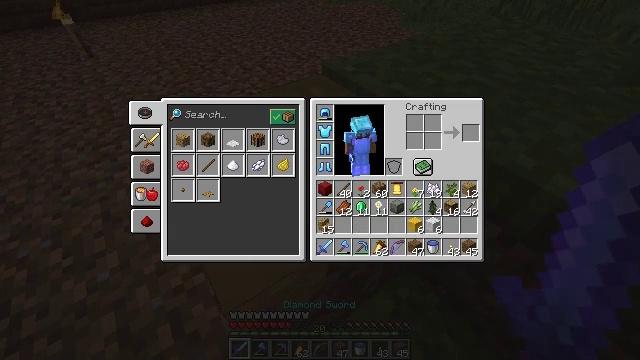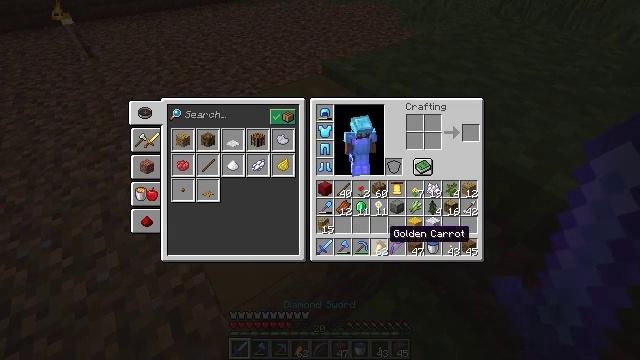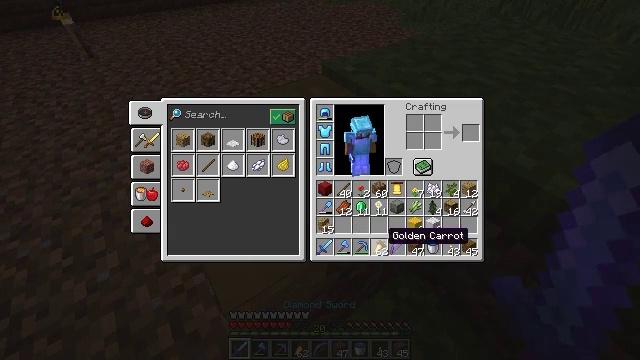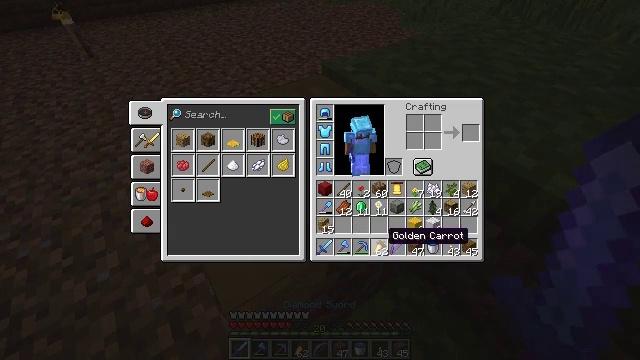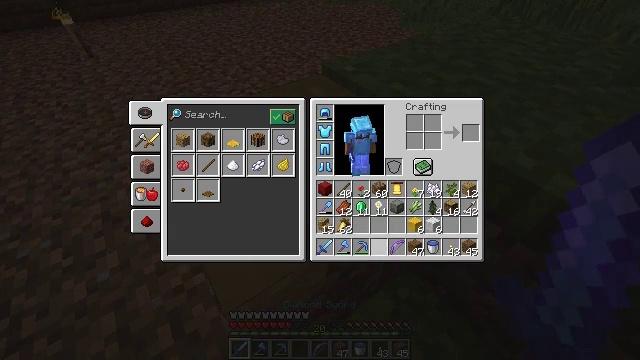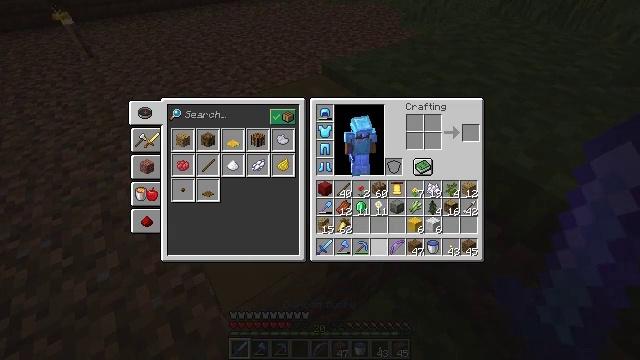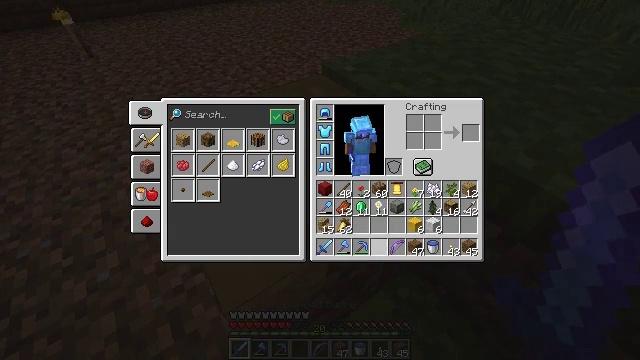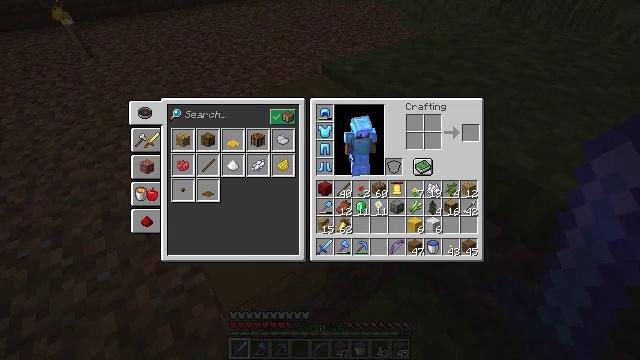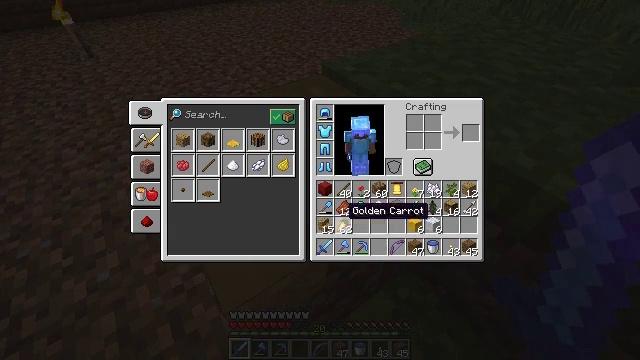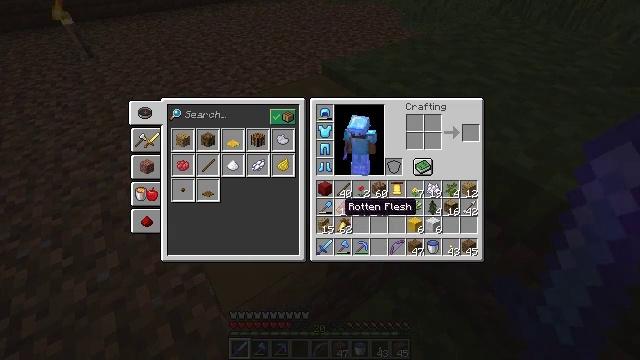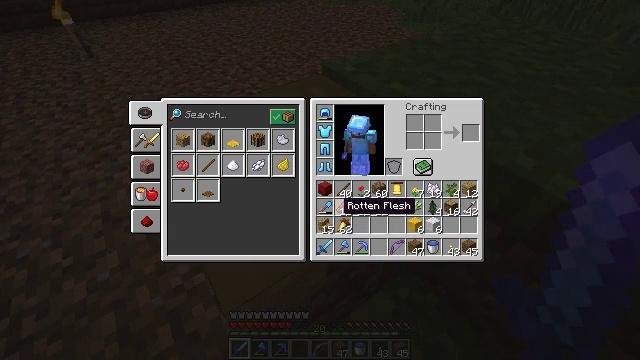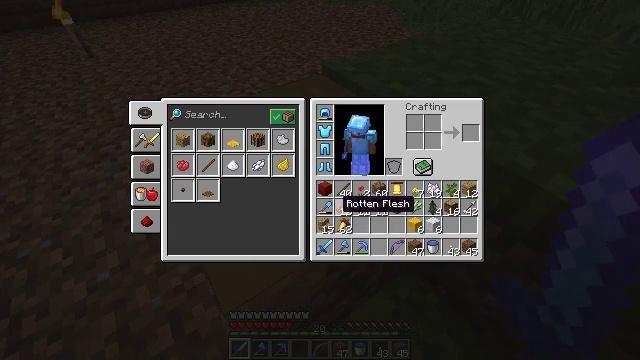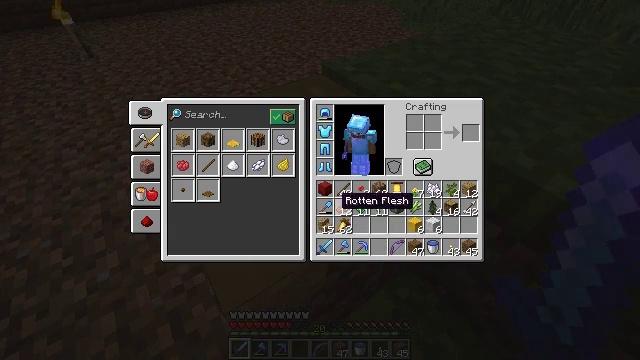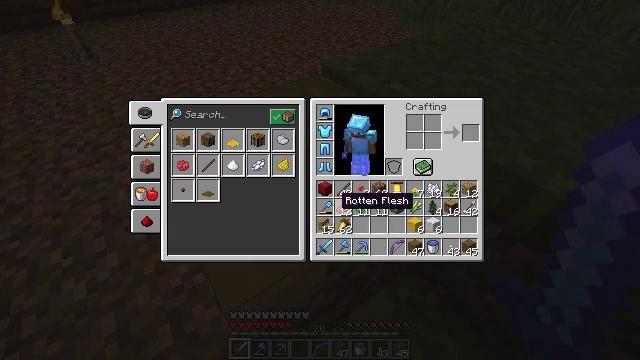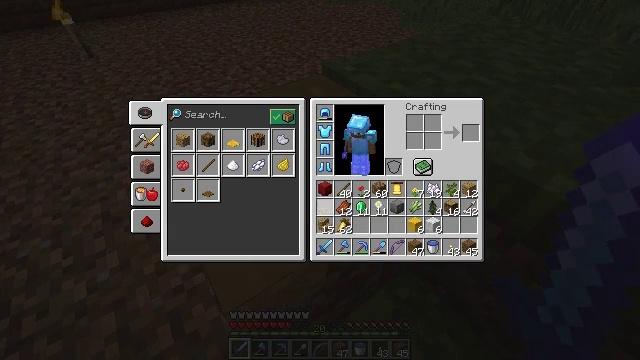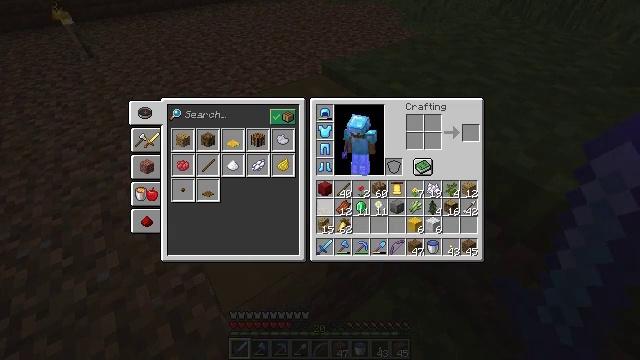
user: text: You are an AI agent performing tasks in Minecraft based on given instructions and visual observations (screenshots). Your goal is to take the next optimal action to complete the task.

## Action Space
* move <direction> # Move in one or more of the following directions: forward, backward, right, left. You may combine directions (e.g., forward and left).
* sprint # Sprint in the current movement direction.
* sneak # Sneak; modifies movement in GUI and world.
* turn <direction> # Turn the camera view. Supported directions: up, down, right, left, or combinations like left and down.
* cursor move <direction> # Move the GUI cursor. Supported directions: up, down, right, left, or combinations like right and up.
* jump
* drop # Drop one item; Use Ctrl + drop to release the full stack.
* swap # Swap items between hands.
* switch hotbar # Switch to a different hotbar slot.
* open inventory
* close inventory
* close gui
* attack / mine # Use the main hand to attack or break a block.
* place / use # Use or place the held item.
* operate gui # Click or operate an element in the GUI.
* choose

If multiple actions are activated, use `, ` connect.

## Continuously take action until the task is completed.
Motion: motion action
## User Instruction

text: Break the grass path to collect materials.
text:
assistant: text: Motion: sneak
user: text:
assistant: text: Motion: sneak
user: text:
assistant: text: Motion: sneak
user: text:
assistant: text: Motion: sneak, operate gui
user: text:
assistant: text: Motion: sneak, operate gui
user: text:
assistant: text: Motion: sneak, operate gui
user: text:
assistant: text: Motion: sneak, cursor move left and up
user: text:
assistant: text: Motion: sneak, cursor move left and up
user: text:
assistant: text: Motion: sneak
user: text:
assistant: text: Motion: sneak
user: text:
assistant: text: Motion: sneak
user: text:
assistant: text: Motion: sneak
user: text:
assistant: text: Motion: sneak
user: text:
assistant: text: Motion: sneak, operate gui
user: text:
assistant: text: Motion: sneak, operate gui
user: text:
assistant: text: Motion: sneak, operate gui
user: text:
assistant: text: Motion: sneak
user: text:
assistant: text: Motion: sneak
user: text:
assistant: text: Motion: sneak, close inventory
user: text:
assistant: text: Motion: sneak, close inventory
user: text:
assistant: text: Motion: sneak, turn right and up, close inventory
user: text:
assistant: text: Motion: turn right and up
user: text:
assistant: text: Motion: turn right and up
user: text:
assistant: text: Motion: no_op
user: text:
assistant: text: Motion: no_op
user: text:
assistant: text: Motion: no_op
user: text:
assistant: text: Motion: no_op
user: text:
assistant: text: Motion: no_op
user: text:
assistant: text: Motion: move back
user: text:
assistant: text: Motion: move back